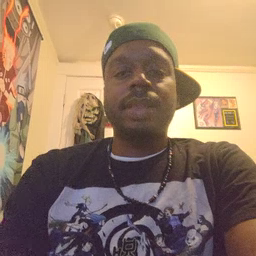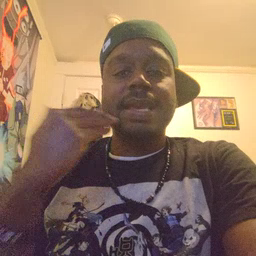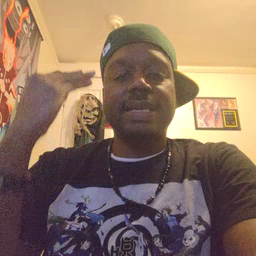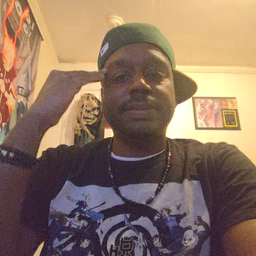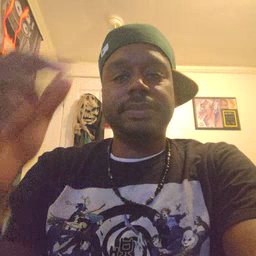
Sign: head